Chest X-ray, PA view. Patient: 23 years old, sex F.
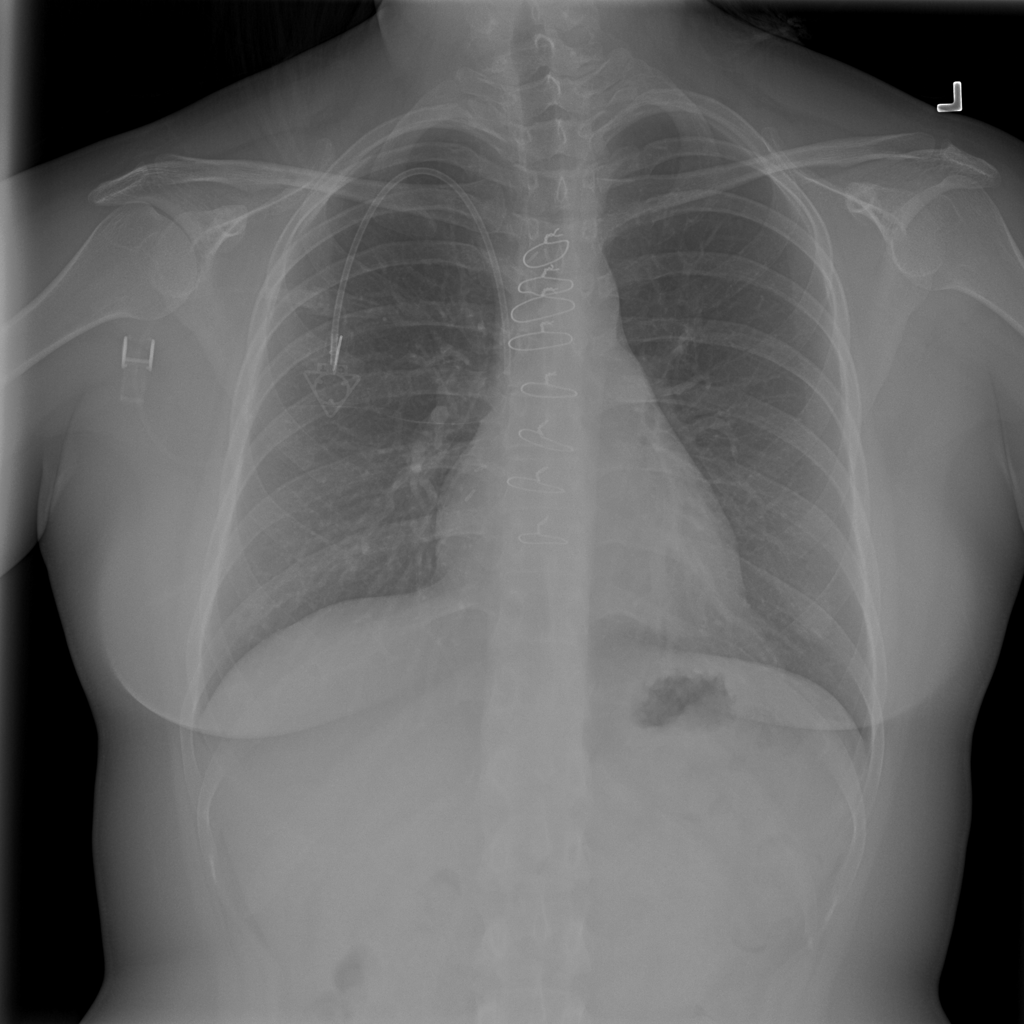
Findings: No Finding